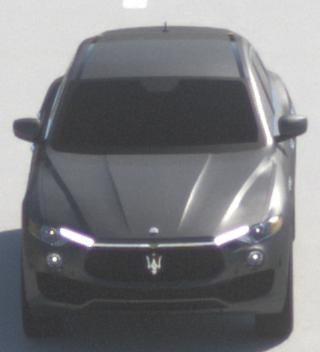
Make: Maserati
Model: Levante GT Hybrid
Detailed model: Levante
Model produced from: 2021/07
Model produced until: 2022/10
Doors: 4
Color: gray
Road condition: dry road
Daytime: midday
Contrast: high contrast